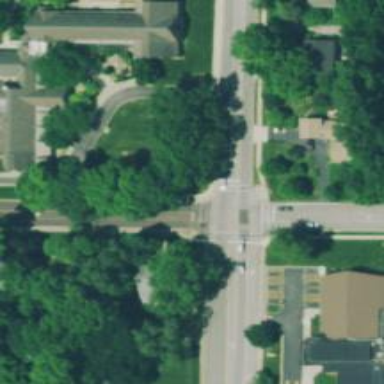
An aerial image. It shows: Solid stop line on the road.